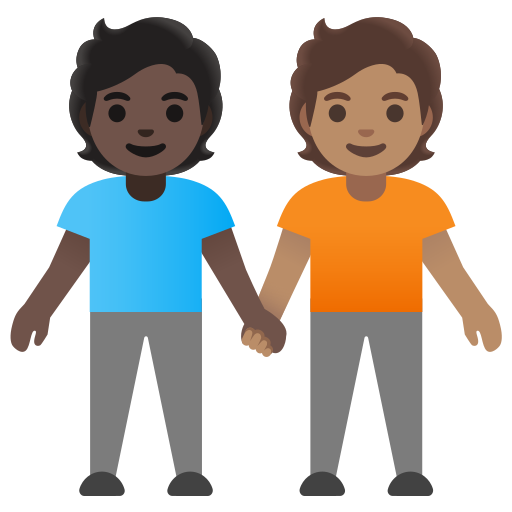
Emoji: 🧑🏿‍🤝‍🧑🏽